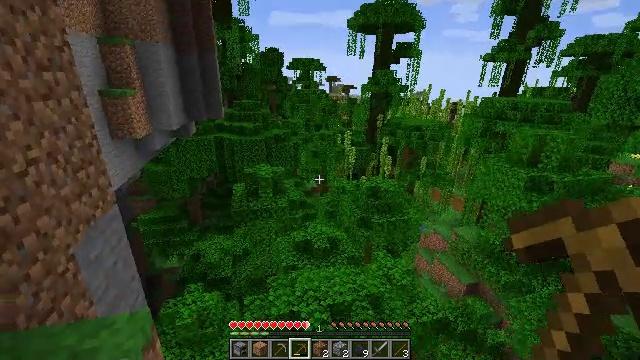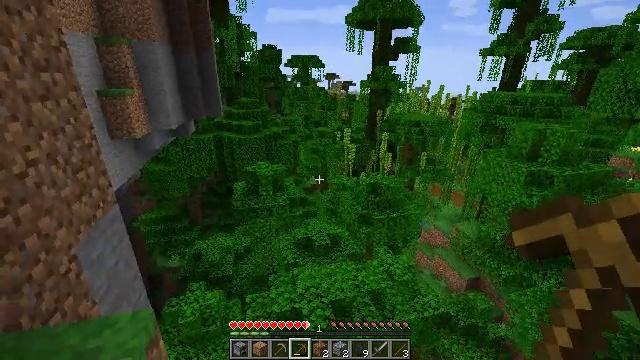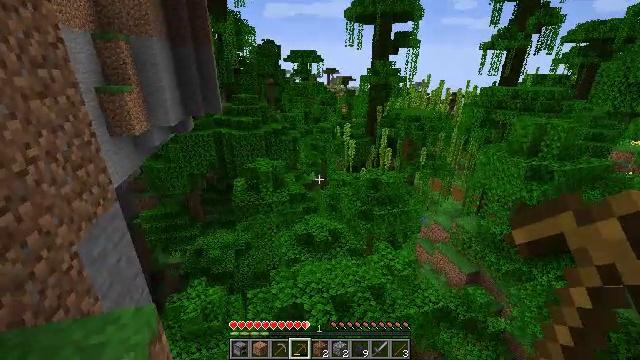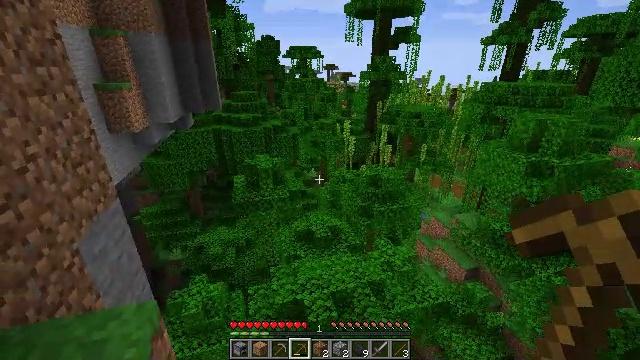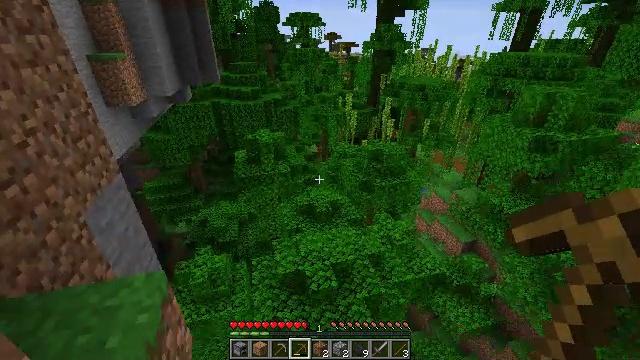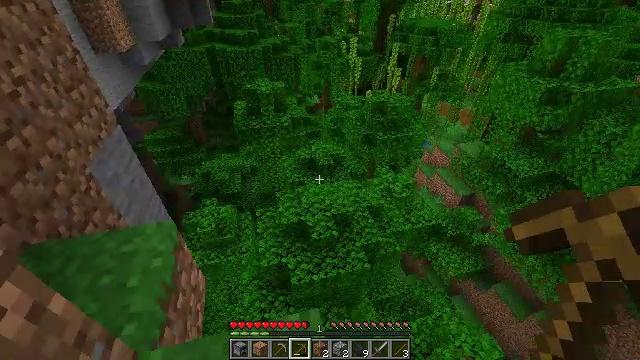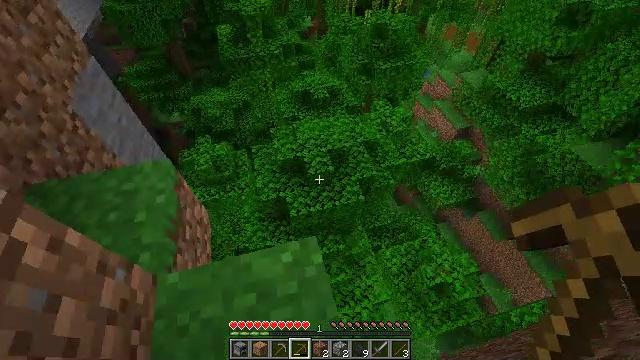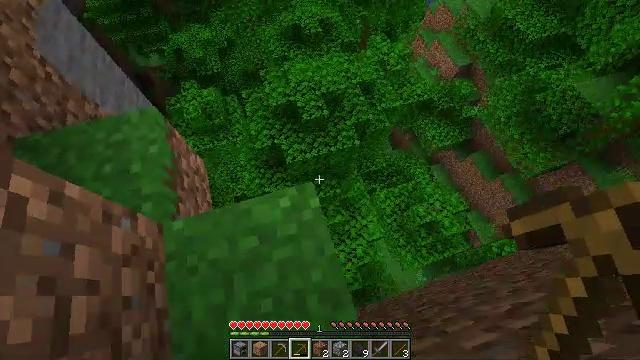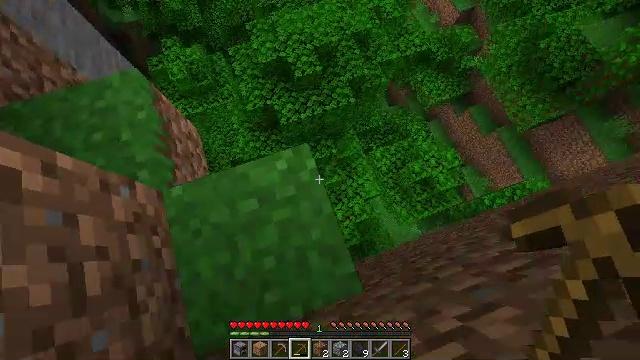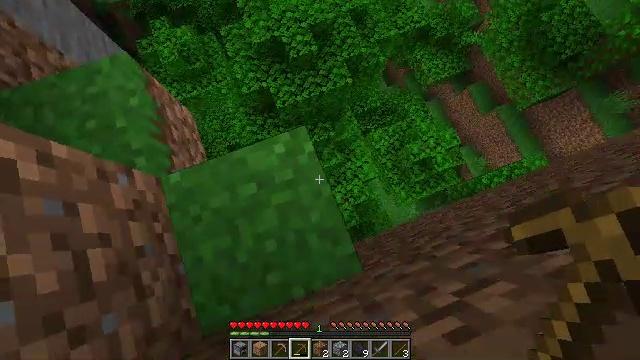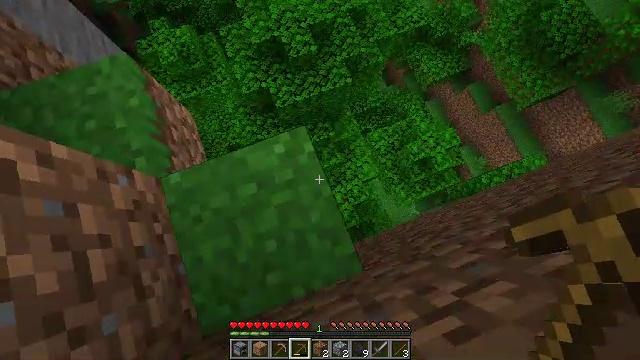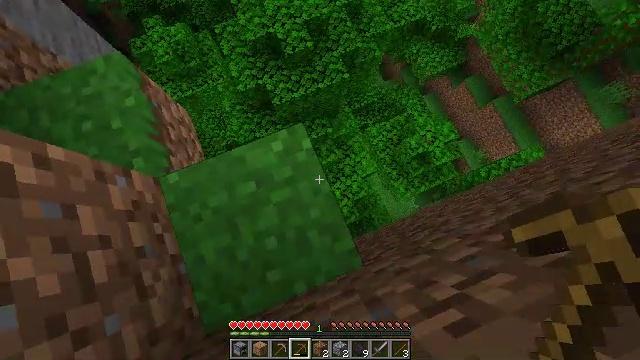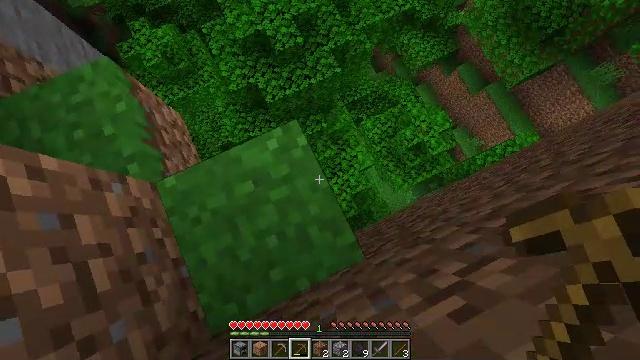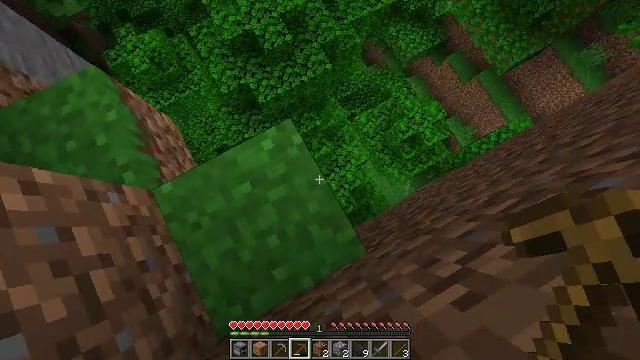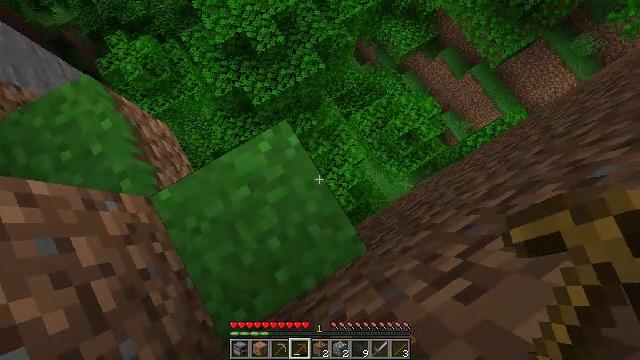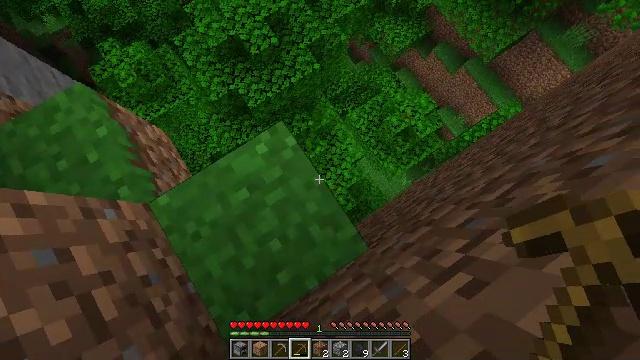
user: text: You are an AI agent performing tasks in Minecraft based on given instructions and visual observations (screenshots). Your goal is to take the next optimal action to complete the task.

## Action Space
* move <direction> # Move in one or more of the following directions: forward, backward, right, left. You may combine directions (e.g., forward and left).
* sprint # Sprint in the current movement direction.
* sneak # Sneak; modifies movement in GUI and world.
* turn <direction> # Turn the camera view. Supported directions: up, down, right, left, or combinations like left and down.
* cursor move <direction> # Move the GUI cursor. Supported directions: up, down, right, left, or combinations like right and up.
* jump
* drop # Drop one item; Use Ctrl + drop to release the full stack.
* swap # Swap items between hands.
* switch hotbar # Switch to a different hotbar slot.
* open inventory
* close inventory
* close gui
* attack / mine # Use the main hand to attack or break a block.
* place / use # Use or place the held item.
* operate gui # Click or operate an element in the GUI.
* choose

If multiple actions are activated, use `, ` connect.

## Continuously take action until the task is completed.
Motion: motion action
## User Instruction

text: Gather melon for food.
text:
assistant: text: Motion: no_op
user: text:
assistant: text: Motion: no_op
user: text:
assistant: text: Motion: no_op
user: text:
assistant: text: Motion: turn down
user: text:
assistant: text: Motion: turn down
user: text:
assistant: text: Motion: turn right and down
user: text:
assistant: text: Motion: turn right and down
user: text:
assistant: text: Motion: turn right and down
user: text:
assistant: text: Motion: turn right and down
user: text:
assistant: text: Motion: no_op
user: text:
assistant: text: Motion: turn right
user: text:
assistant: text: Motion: turn right
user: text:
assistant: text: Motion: turn right
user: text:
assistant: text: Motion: turn right
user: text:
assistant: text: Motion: turn right
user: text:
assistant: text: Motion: turn right
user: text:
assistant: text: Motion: turn right
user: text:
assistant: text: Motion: turn right
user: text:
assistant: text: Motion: no_op
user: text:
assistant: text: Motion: no_op
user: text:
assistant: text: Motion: no_op
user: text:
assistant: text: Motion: turn up
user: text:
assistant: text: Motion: turn up
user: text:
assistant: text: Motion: turn up
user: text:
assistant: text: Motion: turn left and up
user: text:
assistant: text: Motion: turn left and up
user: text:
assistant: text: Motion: turn left
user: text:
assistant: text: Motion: turn left and up
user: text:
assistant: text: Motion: turn left and up
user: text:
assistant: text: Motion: turn left and up